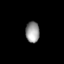
Tissue: lung
Cell type: Epithelial cells
Senescence score: 0.1799
Nuclear area (px): 284
Mean DAPI intensity: 151.539